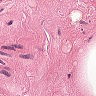
Metastatic tissue present: no